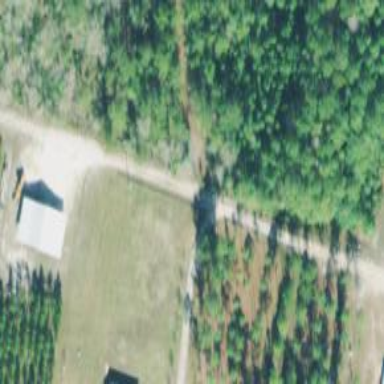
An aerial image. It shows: Driveway.